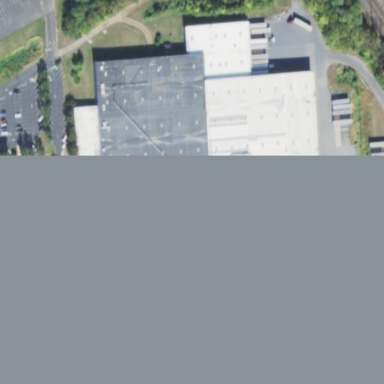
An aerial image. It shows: Industrial building.